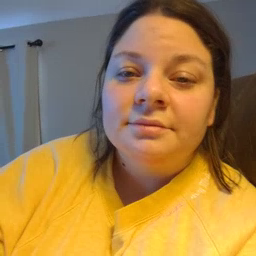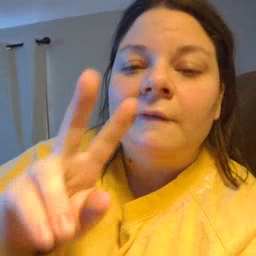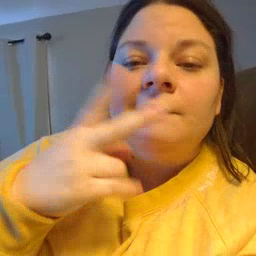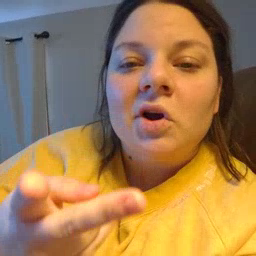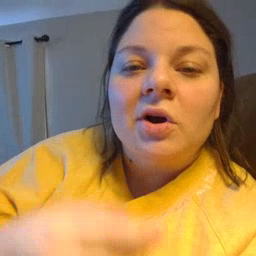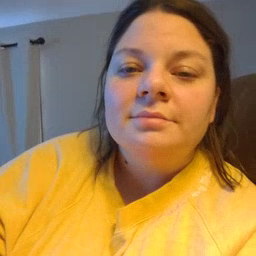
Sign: fall